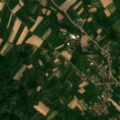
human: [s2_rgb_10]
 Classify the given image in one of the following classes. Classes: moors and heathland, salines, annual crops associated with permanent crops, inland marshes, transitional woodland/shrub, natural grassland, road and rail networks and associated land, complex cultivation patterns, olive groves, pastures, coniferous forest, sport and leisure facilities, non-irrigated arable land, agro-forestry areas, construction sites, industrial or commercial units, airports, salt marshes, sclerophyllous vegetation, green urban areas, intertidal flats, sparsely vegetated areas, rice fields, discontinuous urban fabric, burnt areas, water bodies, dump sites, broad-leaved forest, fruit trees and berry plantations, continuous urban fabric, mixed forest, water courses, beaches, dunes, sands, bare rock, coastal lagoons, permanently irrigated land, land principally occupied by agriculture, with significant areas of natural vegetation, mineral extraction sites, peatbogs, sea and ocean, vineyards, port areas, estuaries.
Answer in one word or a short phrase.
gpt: non-irrigated arable land, complex cultivation patterns, land principally occupied by agriculture, with significant areas of natural vegetation, broad-leaved forest